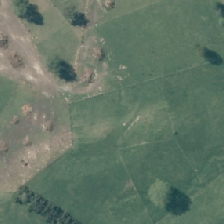
Land cover: harvested_forest